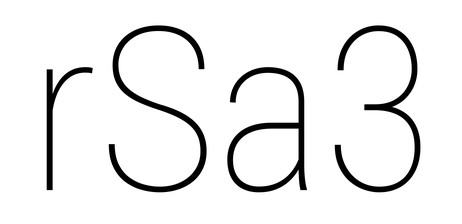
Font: Roboto_Condensed_Thin